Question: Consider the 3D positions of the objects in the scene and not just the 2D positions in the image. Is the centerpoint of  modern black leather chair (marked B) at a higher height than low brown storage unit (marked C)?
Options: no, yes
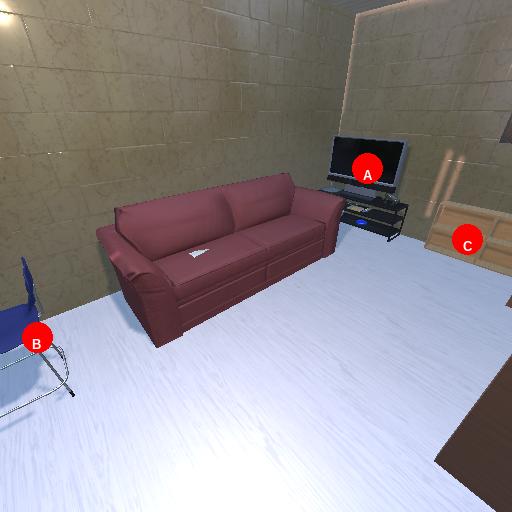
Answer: no